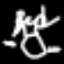
Label: bed